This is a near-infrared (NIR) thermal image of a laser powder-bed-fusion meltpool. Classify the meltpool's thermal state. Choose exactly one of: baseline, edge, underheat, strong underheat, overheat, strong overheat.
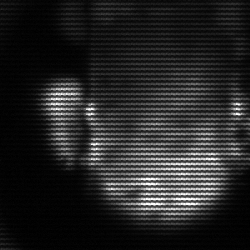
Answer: baseline